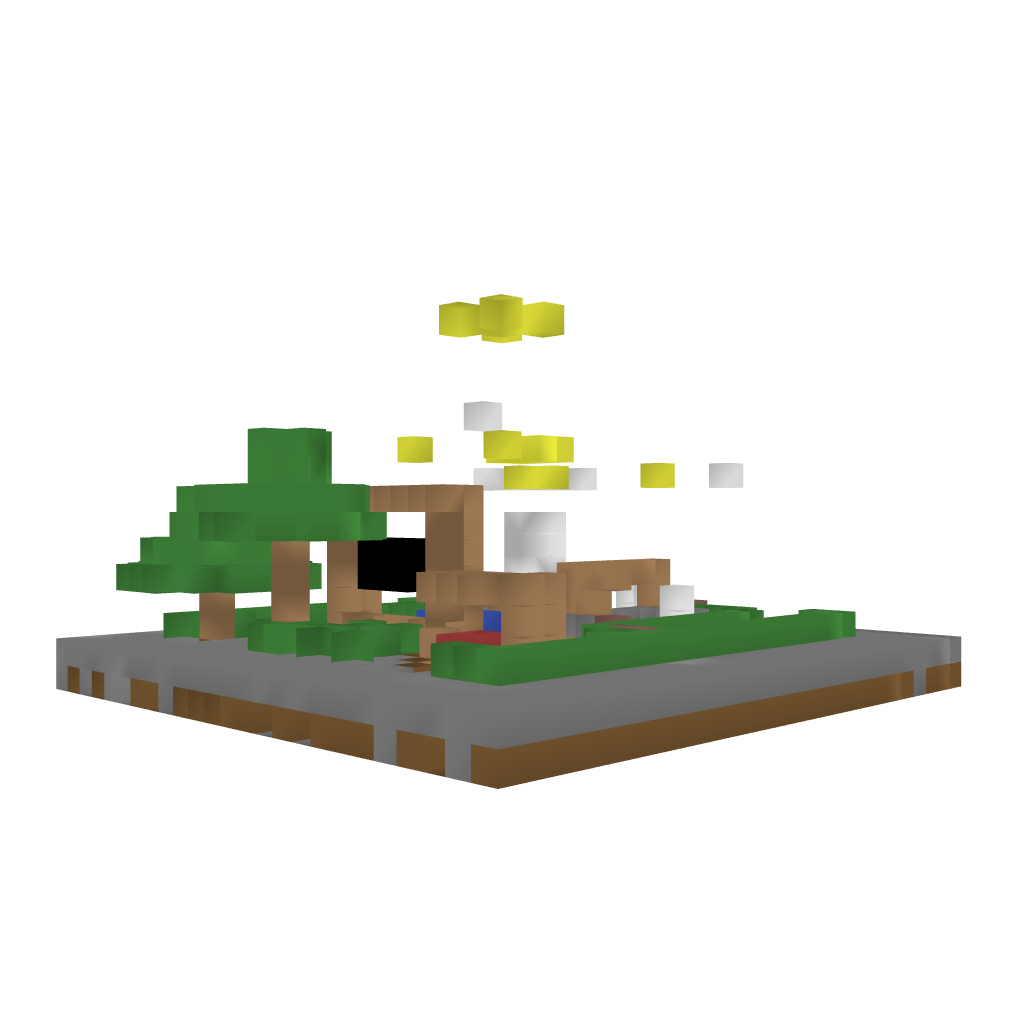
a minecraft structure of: Quartz House bad low quality